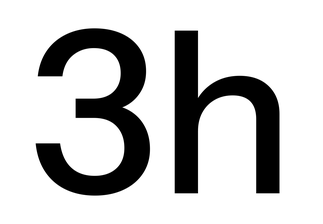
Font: InstrumentSans_Medium